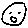
Label: smiley face